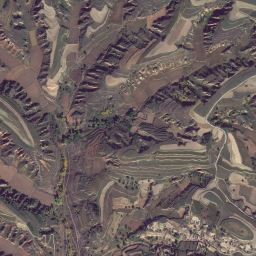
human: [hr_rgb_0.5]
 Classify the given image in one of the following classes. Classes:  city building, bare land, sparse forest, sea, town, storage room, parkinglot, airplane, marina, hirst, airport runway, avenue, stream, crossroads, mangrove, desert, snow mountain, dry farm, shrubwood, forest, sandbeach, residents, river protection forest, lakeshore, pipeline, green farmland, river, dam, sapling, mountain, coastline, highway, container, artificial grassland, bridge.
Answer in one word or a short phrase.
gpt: mountain